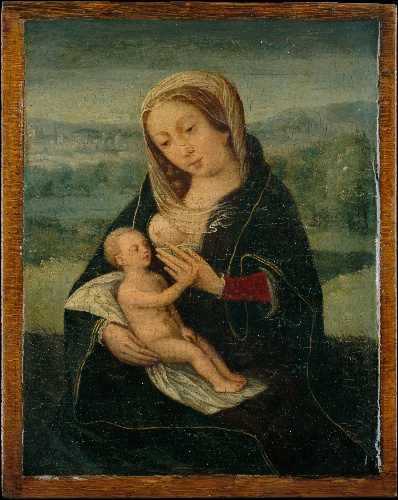
Title: Virgin and Child
Artist: Netherlandish (Antwerp?)
Date: second quarter of the 16th century
Object type: Painting
Classification: Paintings
Medium: Oil on wood
Culture: Netherlandish
Dimensions: 5 1/8 x 4 in. (13 x 10.2 cm)
Department: Robert Lehman Collection
Credit line: Robert Lehman Collection, 1975
Accession year: 1975
Repository: Metropolitan Museum of Art, New York, NY
Tags: Madonna and Child